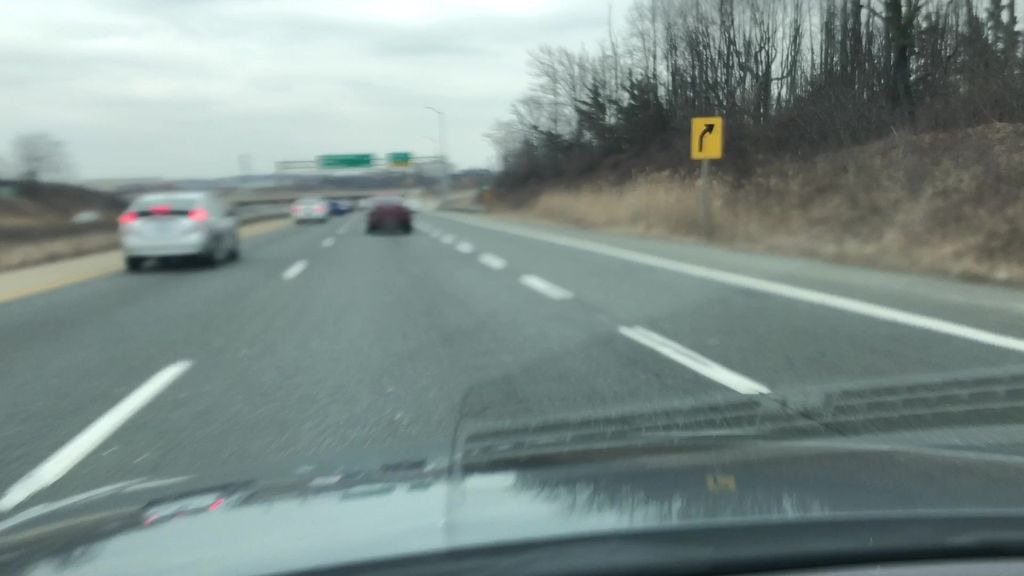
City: hamilton